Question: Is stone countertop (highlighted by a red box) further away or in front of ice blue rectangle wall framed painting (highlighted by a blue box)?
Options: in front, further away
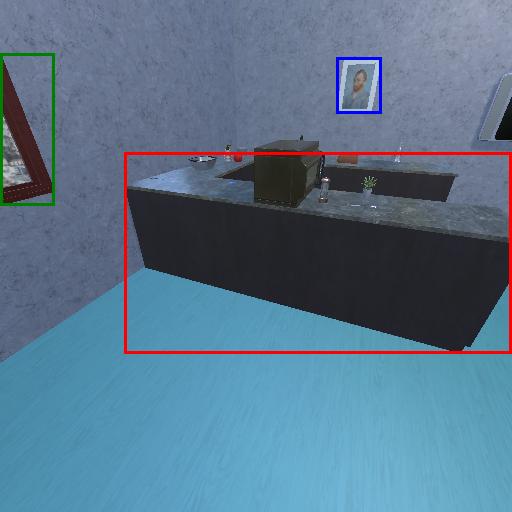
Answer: in front